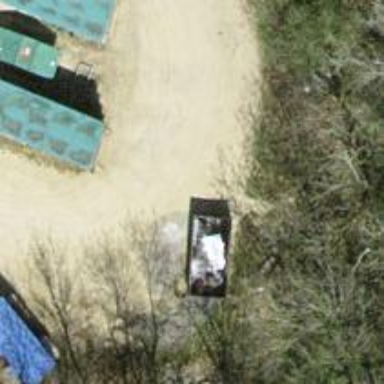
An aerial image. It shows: Recycling container for recycling.